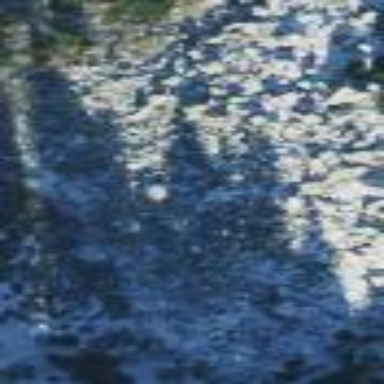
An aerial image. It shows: Natural scree.